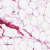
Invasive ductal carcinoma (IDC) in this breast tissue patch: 0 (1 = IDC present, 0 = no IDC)